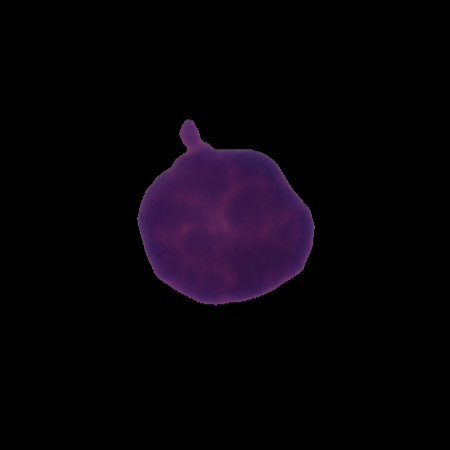
Label: healthy